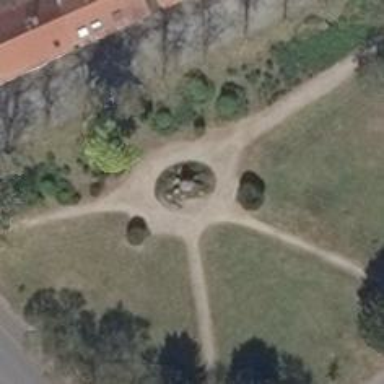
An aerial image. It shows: Memorial site with historic significance.